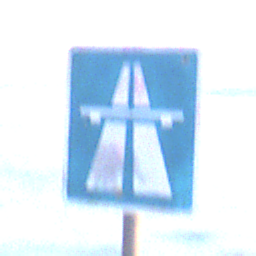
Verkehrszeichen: Autobahn
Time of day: SunriseSunset
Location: Outdoor (Urban)
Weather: Clear
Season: NotSpecified
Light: Natural